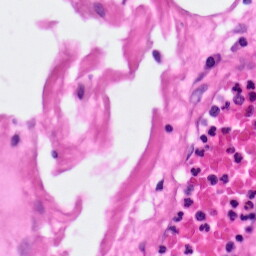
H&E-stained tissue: Pancreatic